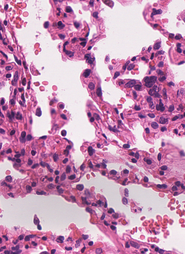
Tumor epithelial tissue: no
Tumor-associated stroma tissue: no
Normal tissue: yes